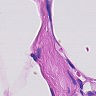
Metastatic tissue present: no